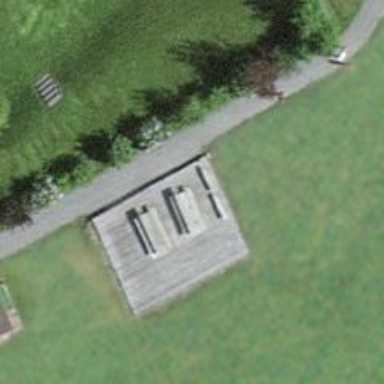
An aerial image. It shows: Picnic table located in leisure land area.